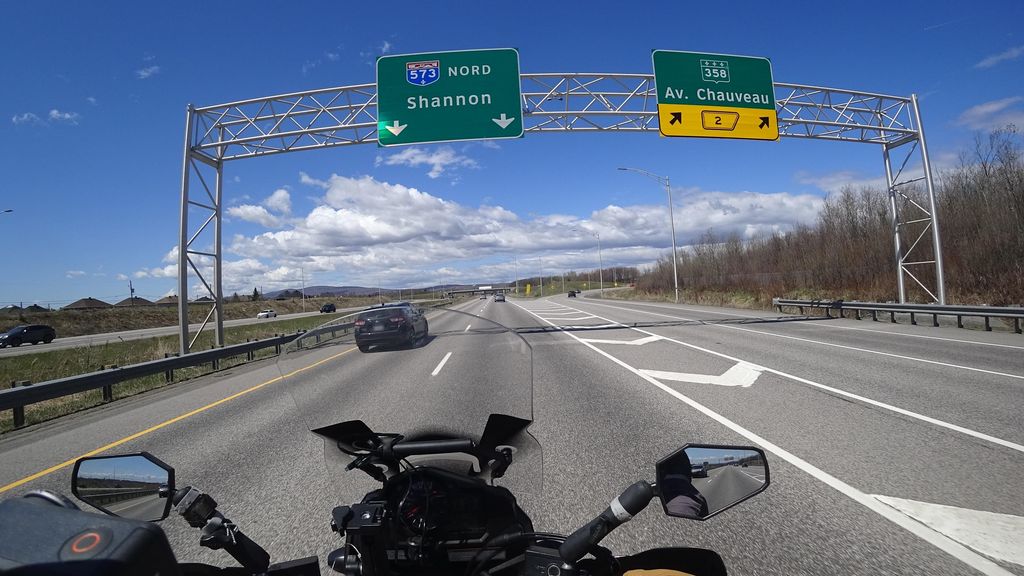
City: quebec_city